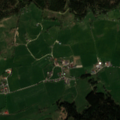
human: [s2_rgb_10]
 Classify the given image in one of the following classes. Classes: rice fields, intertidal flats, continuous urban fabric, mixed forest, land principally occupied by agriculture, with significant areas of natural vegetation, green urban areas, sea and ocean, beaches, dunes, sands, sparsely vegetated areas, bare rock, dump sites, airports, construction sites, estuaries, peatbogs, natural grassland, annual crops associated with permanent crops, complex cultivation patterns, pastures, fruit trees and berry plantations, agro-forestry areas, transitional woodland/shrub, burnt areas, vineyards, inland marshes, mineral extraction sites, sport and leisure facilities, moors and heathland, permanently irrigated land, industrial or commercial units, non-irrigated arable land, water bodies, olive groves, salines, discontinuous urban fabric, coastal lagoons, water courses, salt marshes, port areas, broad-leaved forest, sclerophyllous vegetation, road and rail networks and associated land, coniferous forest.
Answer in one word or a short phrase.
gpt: discontinuous urban fabric, pastures, coniferous forest